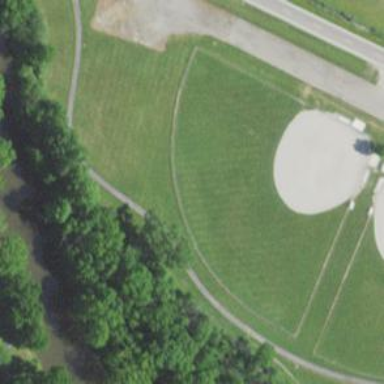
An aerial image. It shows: Baseball pitch for leisure land activities.